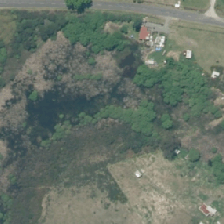
Land cover: manuka_kanuka